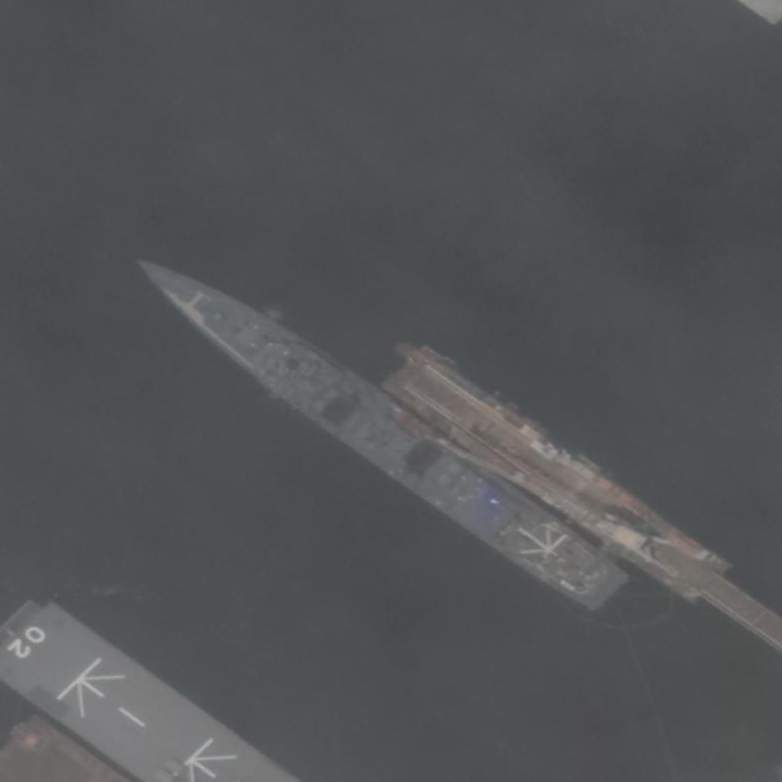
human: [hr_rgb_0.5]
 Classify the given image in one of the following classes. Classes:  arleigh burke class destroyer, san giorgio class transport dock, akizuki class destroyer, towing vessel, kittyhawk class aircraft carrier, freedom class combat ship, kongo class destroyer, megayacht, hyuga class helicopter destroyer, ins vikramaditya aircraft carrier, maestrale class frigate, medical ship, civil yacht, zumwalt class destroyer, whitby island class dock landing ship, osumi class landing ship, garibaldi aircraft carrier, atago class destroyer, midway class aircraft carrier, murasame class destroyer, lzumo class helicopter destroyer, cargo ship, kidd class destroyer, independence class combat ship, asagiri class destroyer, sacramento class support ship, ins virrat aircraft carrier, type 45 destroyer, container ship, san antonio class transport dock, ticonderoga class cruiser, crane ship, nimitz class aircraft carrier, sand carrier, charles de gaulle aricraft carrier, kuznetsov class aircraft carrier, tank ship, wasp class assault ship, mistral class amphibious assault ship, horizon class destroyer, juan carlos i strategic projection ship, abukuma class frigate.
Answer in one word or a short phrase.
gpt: Murasame class destroyer